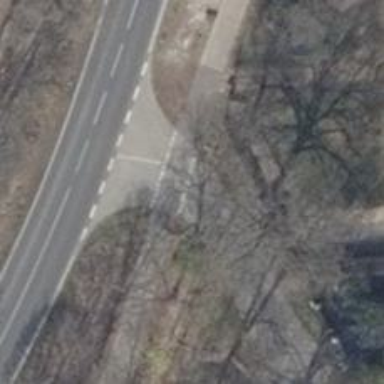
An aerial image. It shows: Road with "give way" sign.